Interaction volume radius: 5 \u00c5
Interaction volume height: 20 \u00c5
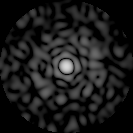
Disorder parameter: 0.8773